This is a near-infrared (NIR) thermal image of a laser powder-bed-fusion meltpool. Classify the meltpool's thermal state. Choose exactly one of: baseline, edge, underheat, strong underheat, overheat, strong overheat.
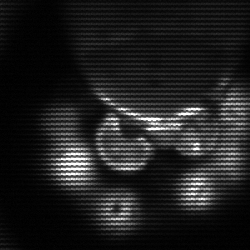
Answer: baseline